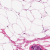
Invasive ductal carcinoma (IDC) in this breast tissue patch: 0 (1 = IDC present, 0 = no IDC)